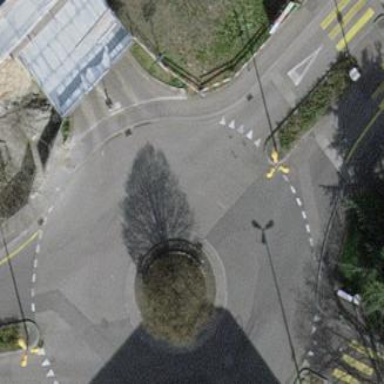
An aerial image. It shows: Tertiary road with asphalt surface leading to roundabout junction.